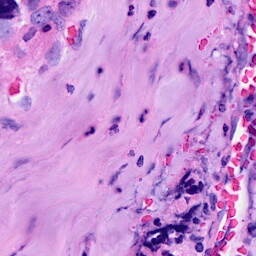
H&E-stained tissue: Breast